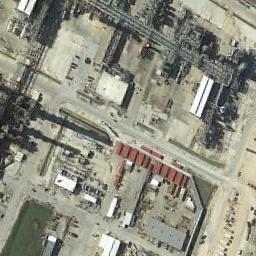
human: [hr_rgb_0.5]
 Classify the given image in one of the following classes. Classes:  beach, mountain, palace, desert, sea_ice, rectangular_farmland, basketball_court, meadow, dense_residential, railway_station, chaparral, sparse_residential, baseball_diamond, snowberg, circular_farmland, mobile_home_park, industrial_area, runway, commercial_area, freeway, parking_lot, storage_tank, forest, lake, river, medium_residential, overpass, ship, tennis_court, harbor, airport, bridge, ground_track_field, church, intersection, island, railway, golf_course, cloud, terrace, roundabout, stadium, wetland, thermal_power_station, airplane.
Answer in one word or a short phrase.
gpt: industrial_area